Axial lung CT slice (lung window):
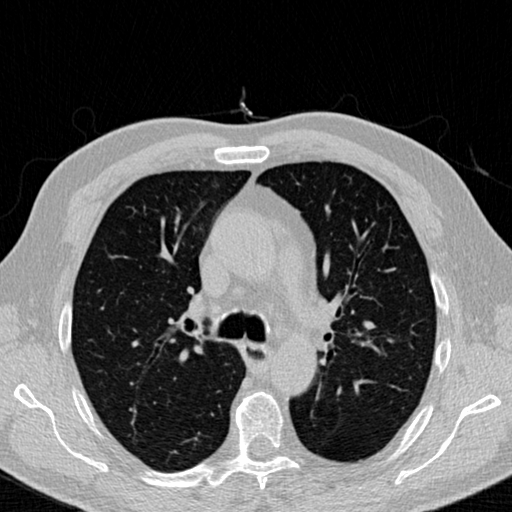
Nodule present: no